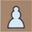
Piece: wP